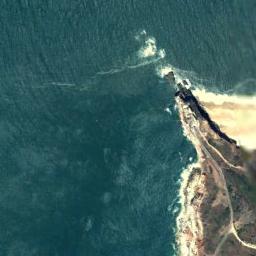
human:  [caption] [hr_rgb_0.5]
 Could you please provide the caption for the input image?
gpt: Huge waves of deep blue seawater beat against the beach with sparse green plants .

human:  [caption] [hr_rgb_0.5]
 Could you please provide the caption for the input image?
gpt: There is a large area of vegetation next to the beach .

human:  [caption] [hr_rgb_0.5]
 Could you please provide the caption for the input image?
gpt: Blue water and green grass by the beach .

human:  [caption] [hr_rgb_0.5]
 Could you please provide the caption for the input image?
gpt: The beach is an erosion scarp and the sand on the beach is khaki .

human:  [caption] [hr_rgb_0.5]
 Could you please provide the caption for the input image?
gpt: The grass is beside the beach .